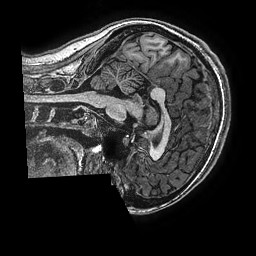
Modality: T1w
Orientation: sagittal
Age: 15
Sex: female
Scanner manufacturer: ge
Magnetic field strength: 3 T
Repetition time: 0.00766 s
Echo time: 0.003476 s